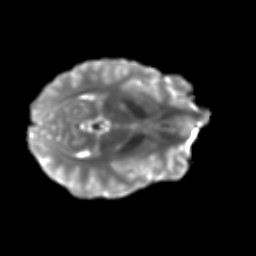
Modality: T2w
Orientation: axial
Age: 16
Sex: female
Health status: ill
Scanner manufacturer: ge
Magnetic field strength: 3 T
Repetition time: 6.752 s
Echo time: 0.079 s